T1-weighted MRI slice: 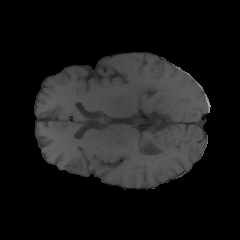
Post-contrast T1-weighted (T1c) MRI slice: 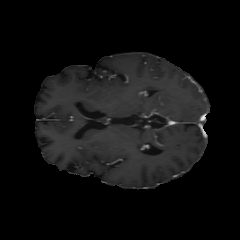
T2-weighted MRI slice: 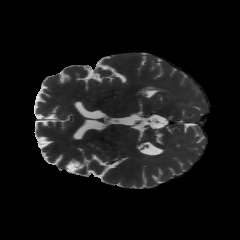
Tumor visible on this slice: yes